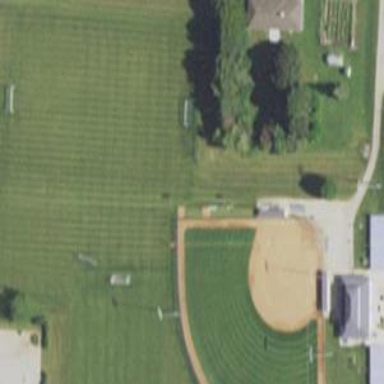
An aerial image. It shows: Softball pitch for leisure and sport activities.